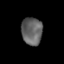
Tissue: lung
Cell type: Others
Senescence score: 0.2042
Nuclear area (px): 564
Mean DAPI intensity: 98.956